Aerial crown-view tile of a tropical tree (Barro Colorado Island, Panama), acquired 20250124:
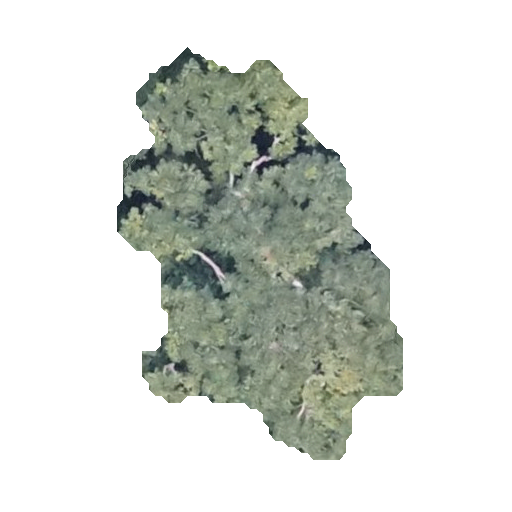
Species: Trattinnickia aspera
GBIF accepted scientific name: Trattinnickia aspera
Crown area: 111.94 m²